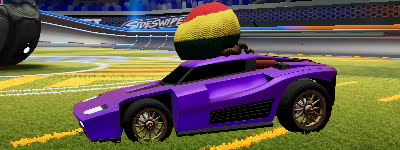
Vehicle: breakout